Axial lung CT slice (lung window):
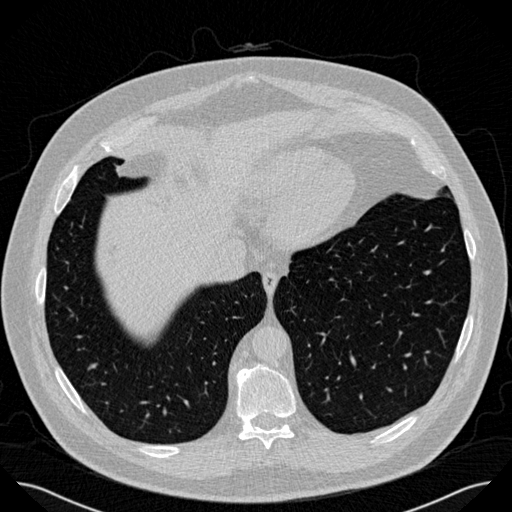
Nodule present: no